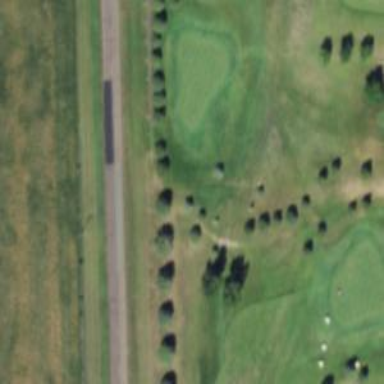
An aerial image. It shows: Service road designated as golf cart path.